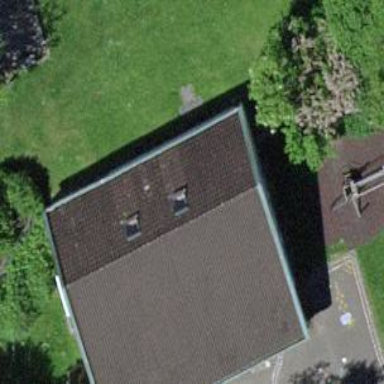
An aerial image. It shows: Kindergarten building.